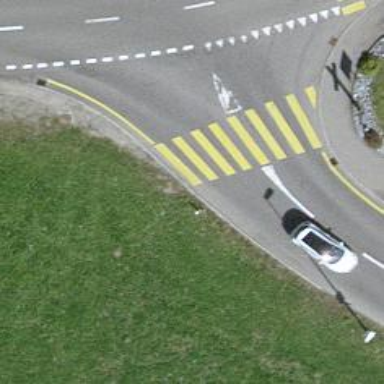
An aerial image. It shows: Uncontrolled zebra crossing with zebra markings.